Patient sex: F
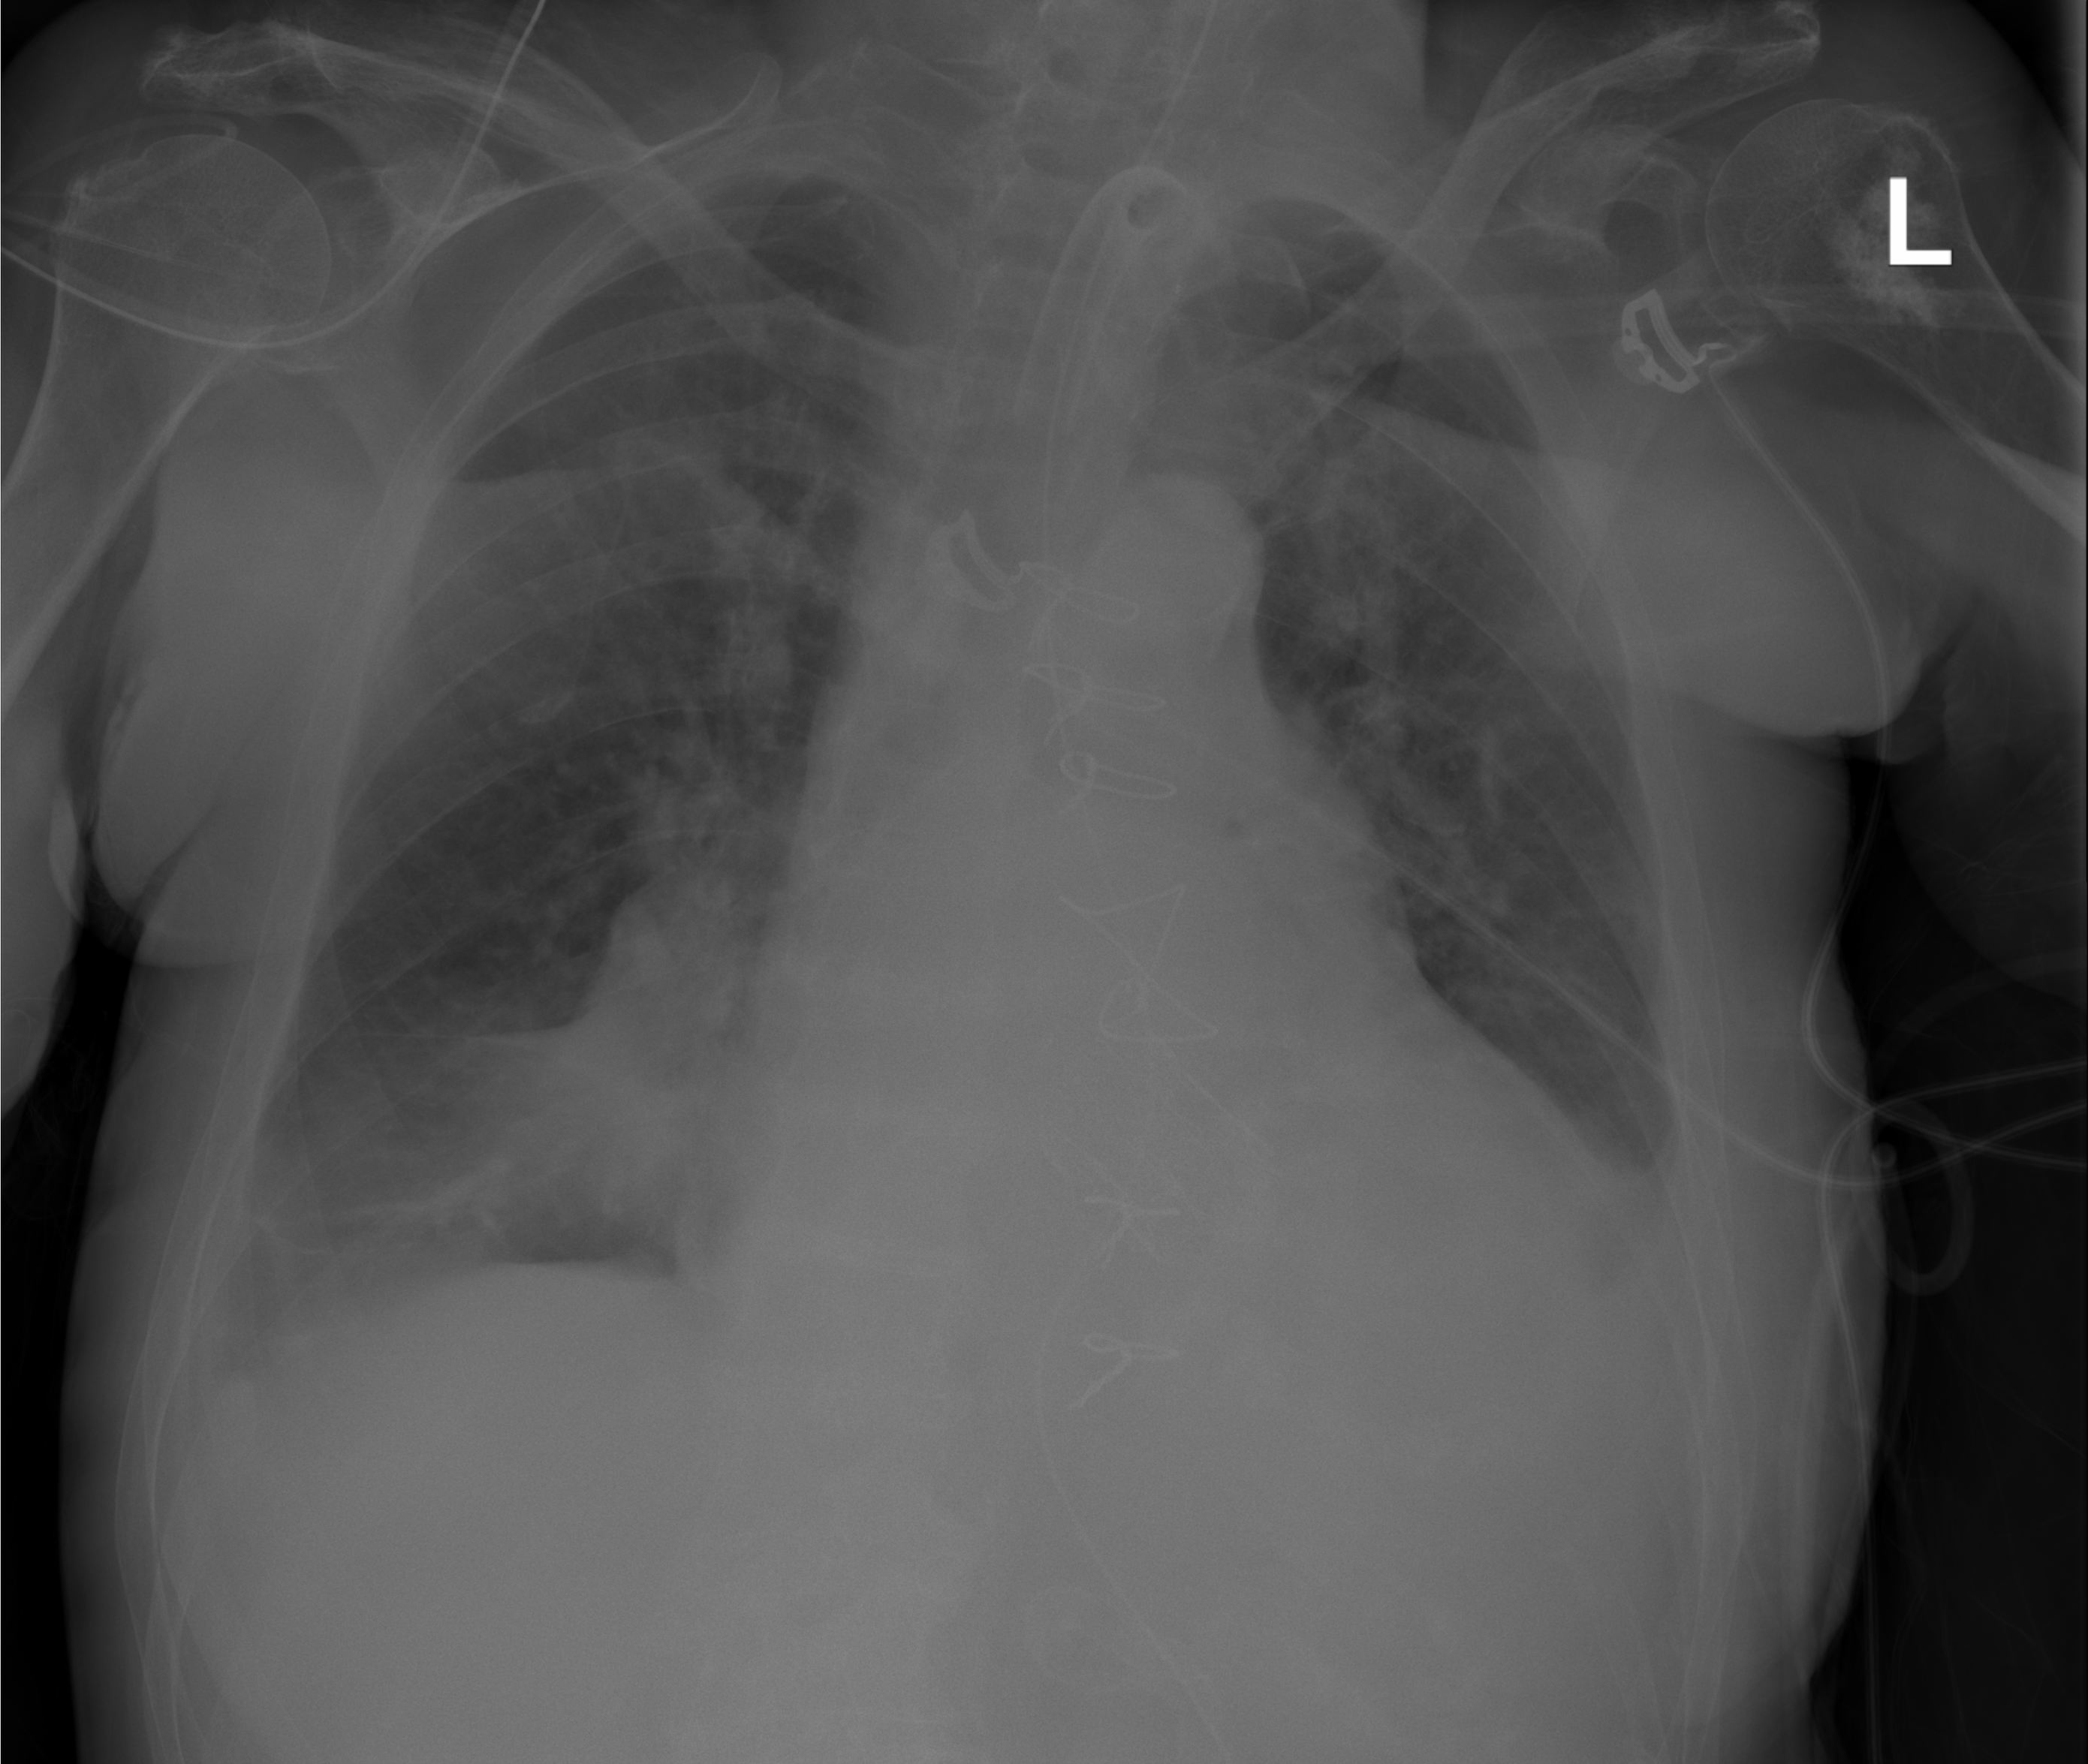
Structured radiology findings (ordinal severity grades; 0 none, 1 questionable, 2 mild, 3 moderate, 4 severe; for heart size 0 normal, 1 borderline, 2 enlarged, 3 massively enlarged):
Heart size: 2
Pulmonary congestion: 1
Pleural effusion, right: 1
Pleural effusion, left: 2
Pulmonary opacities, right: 2
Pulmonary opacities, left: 0
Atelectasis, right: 1
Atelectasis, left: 1